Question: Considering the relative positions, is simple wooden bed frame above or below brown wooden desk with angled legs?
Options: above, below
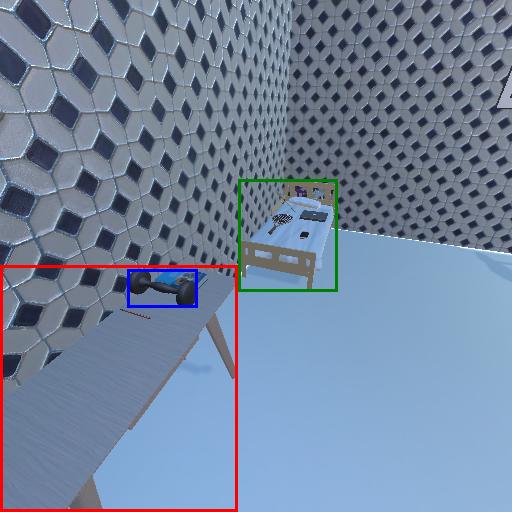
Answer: above